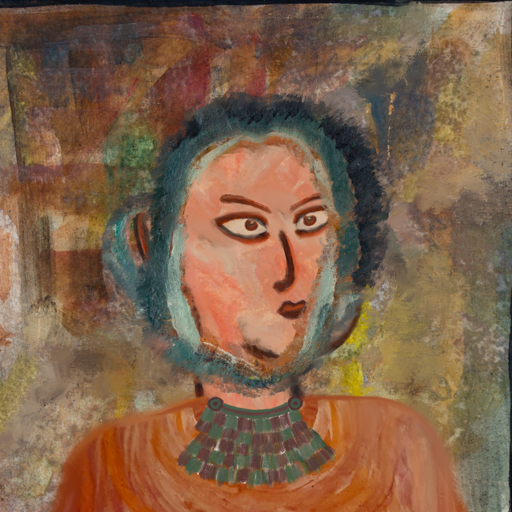
Background: Mosgoul, Head And Neck Side: Roy_Bahadur, Face Side: Roy_Bahadur, Bust: Pious_Lady, Hair Side: Boggyland, Head Accessory: Blank, Second Necklace: After_Raid, Necklace: Blank, Baby: Blank